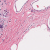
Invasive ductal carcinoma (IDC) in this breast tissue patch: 0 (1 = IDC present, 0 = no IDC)